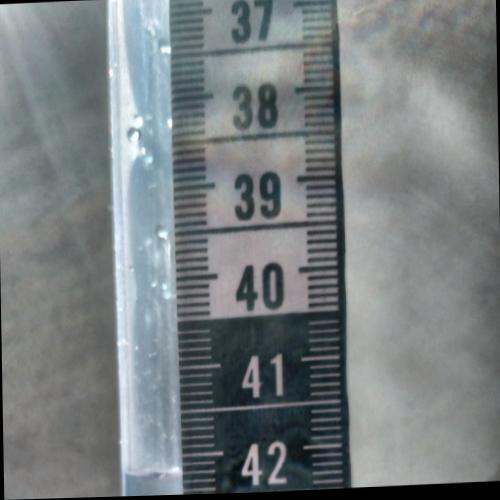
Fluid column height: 42.2 cm